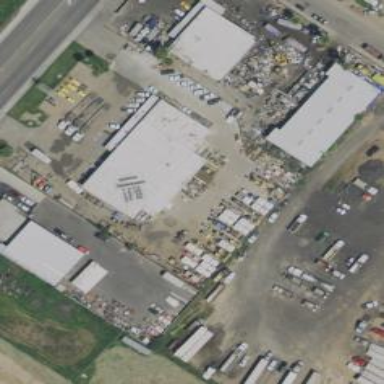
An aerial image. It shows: Retail building.